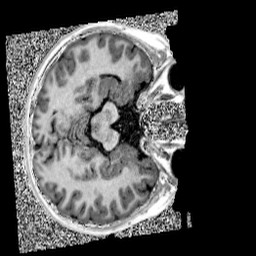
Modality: UNIT1
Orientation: axial
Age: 11
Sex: male
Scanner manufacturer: siemens
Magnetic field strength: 3 T
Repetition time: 4 s
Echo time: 0.00299 s